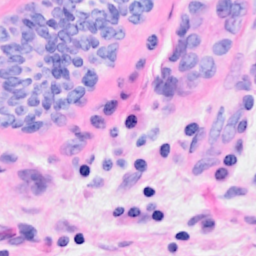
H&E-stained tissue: Breast